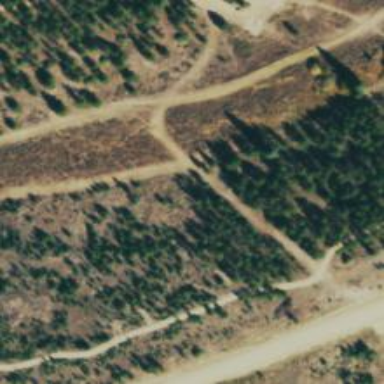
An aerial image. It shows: Intermediate level Nordic skiing trail groomed for classic and skating styles.